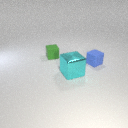
small green rubber cube behind small blue rubber cube